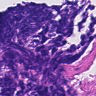
Metastatic tissue present: no